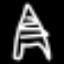
Label: The Eiffel Tower